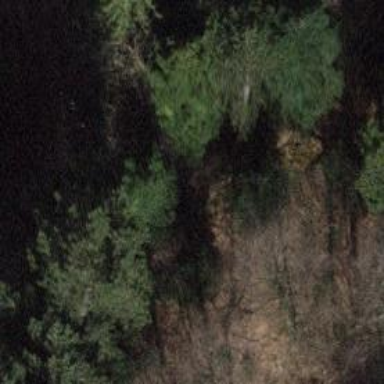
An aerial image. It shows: Cliff in nature.